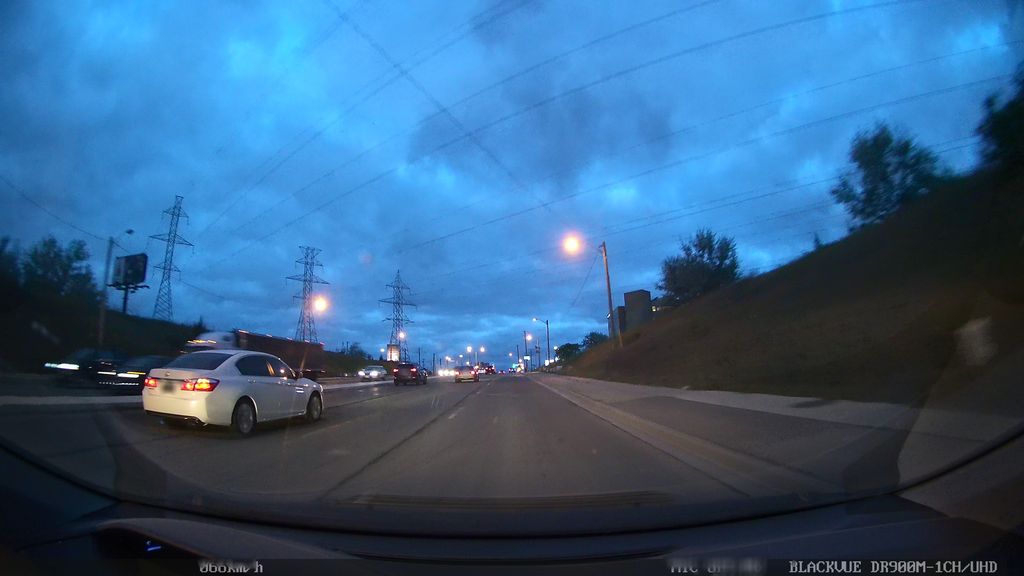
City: toronto